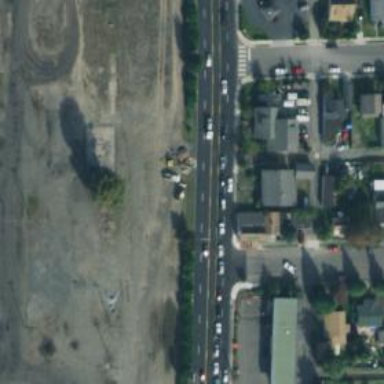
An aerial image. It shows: Secondary road.